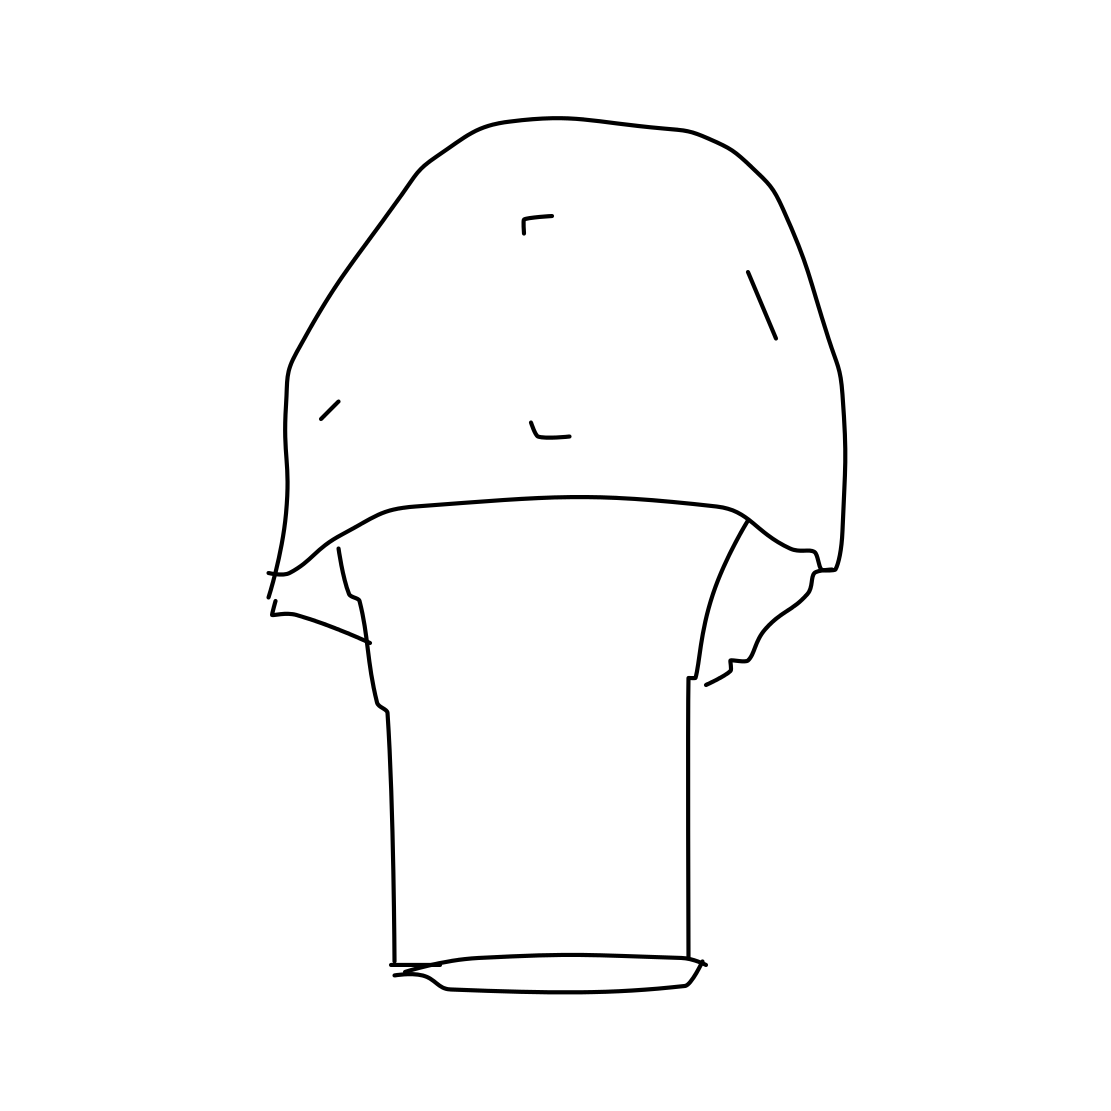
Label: mushroom